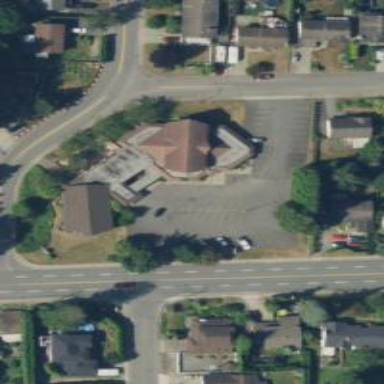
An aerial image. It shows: Building that serves as place of worship.